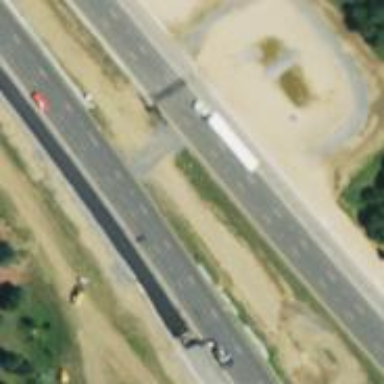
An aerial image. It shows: Asphalt motorway marked as expressway.